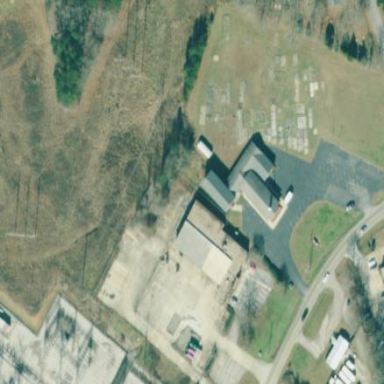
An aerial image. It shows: Cemetery.